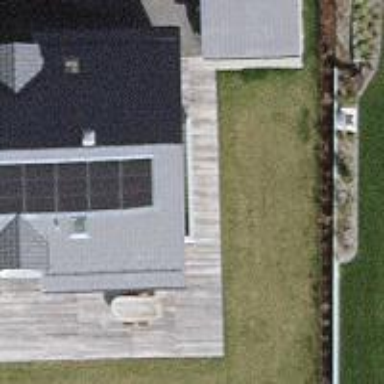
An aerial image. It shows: Simple and straightforward house.